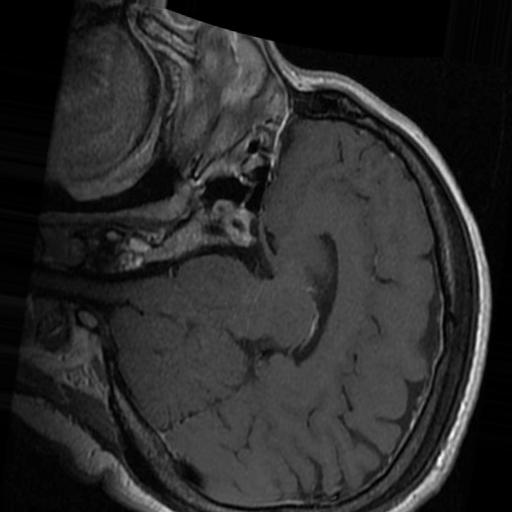
Label: brain_tumor